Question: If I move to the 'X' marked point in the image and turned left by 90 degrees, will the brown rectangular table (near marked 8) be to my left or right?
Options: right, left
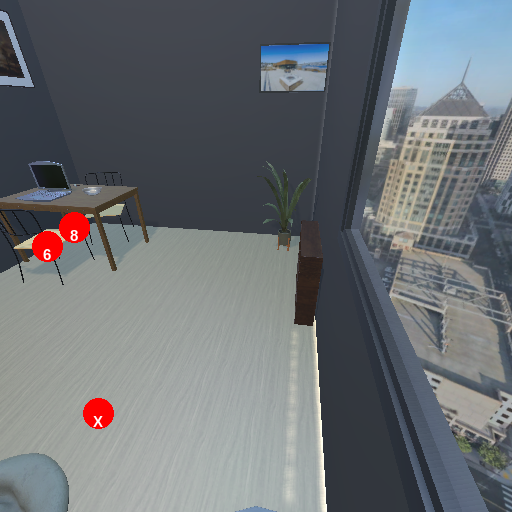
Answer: right